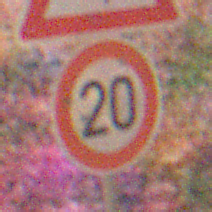
Verkehrszeichen: Geschwindigkeit20
Zusatzzeichen oben: FlugbetriebLinks
Umgebung: Outdoor, Nature
Tageszeit: Night
Wetter: Clear
Licht: Natural
Jahreszeit: NotSpecified
Kontrast: LowContrast